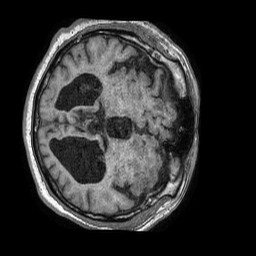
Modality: T1w
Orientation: axial
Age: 82
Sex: male
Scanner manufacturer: philips
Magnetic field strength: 1.5 T
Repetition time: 0.007703 s
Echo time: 0.003527 s